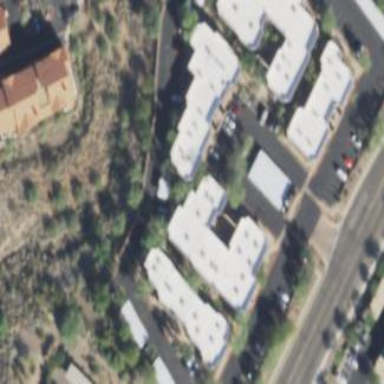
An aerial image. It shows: Commercial building.